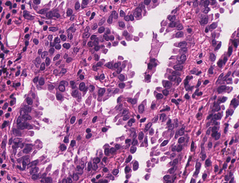
Tumor epithelial tissue: yes
Tumor-associated stroma tissue: yes
Normal tissue: no